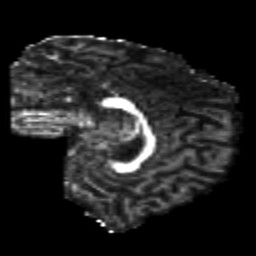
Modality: FA
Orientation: sagittal
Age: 22
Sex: female
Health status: healthy
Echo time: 0.074 s